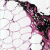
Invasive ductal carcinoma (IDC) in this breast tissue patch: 0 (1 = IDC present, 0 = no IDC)